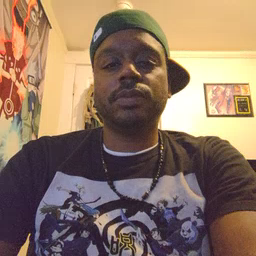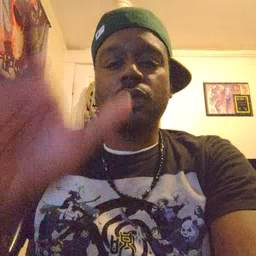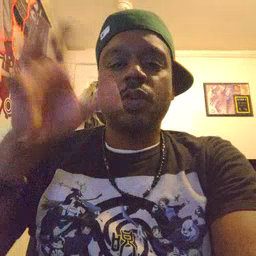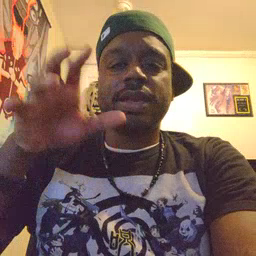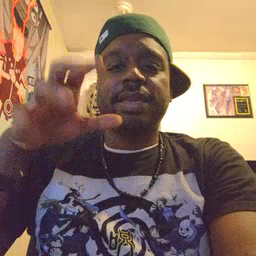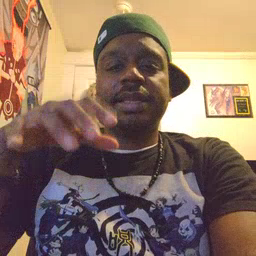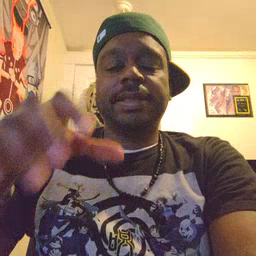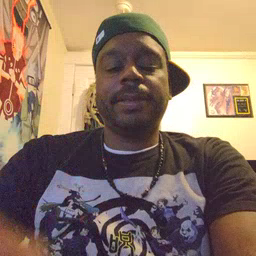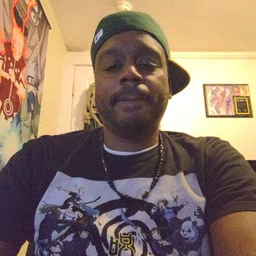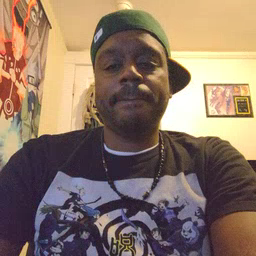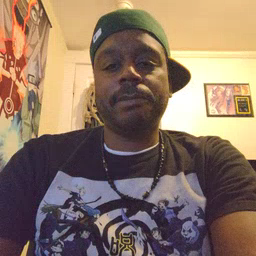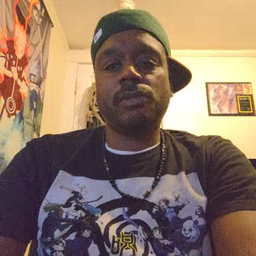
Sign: rain